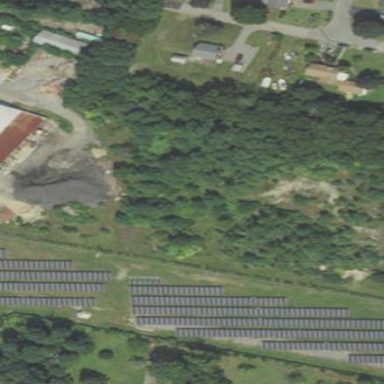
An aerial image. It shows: Solar photovoltaic panel generator surrounded by fence.